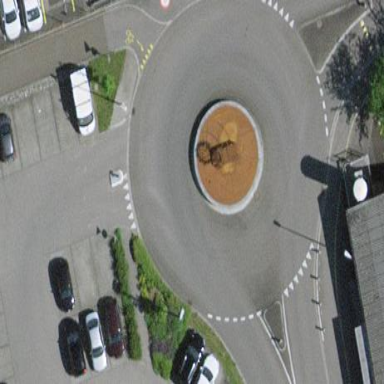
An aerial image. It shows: Unclassified road with asphalt surface leading to roundabout.